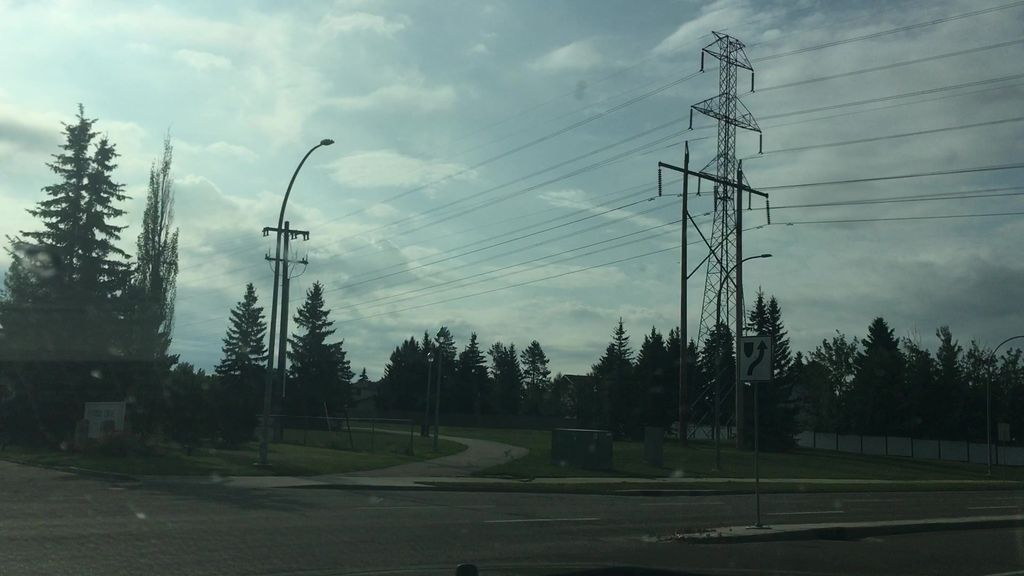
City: edmonton